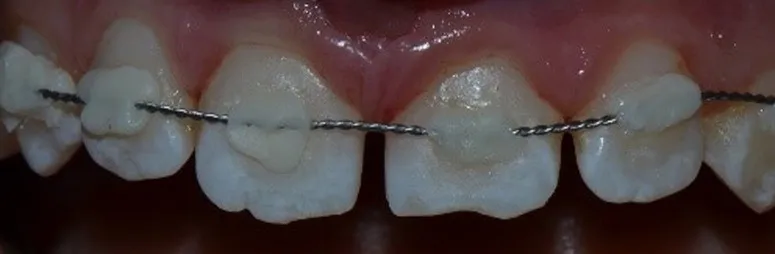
flexible splint made of resin composite and 0.7mm orthodontic wire onto the labial surface of the teeth involved and the immediately adjacent teeth.
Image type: medical_photograph (oral_photograph)